Field crop: maize
Growth stage: 1
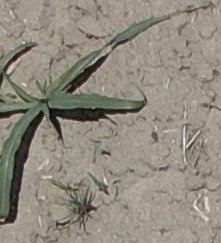
Species: sorghum